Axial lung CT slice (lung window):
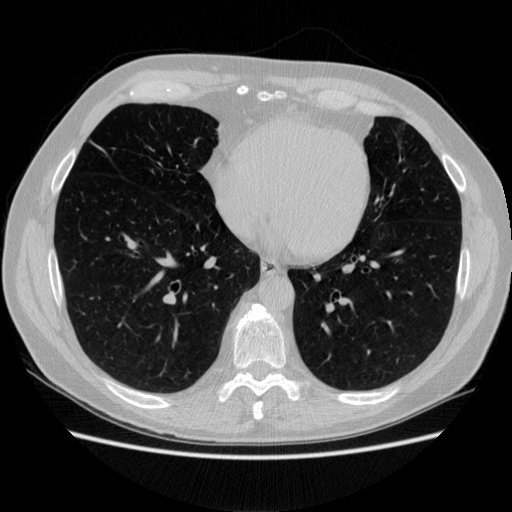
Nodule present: no